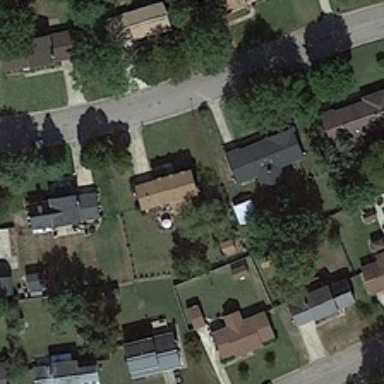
Some buildings and green trees are in a medium residential area .